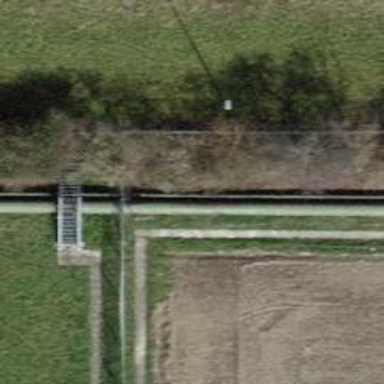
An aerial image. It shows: Paved path.